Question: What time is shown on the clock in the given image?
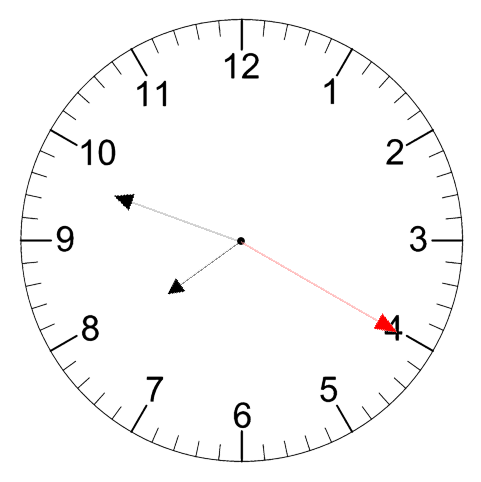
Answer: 07:48:20